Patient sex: M
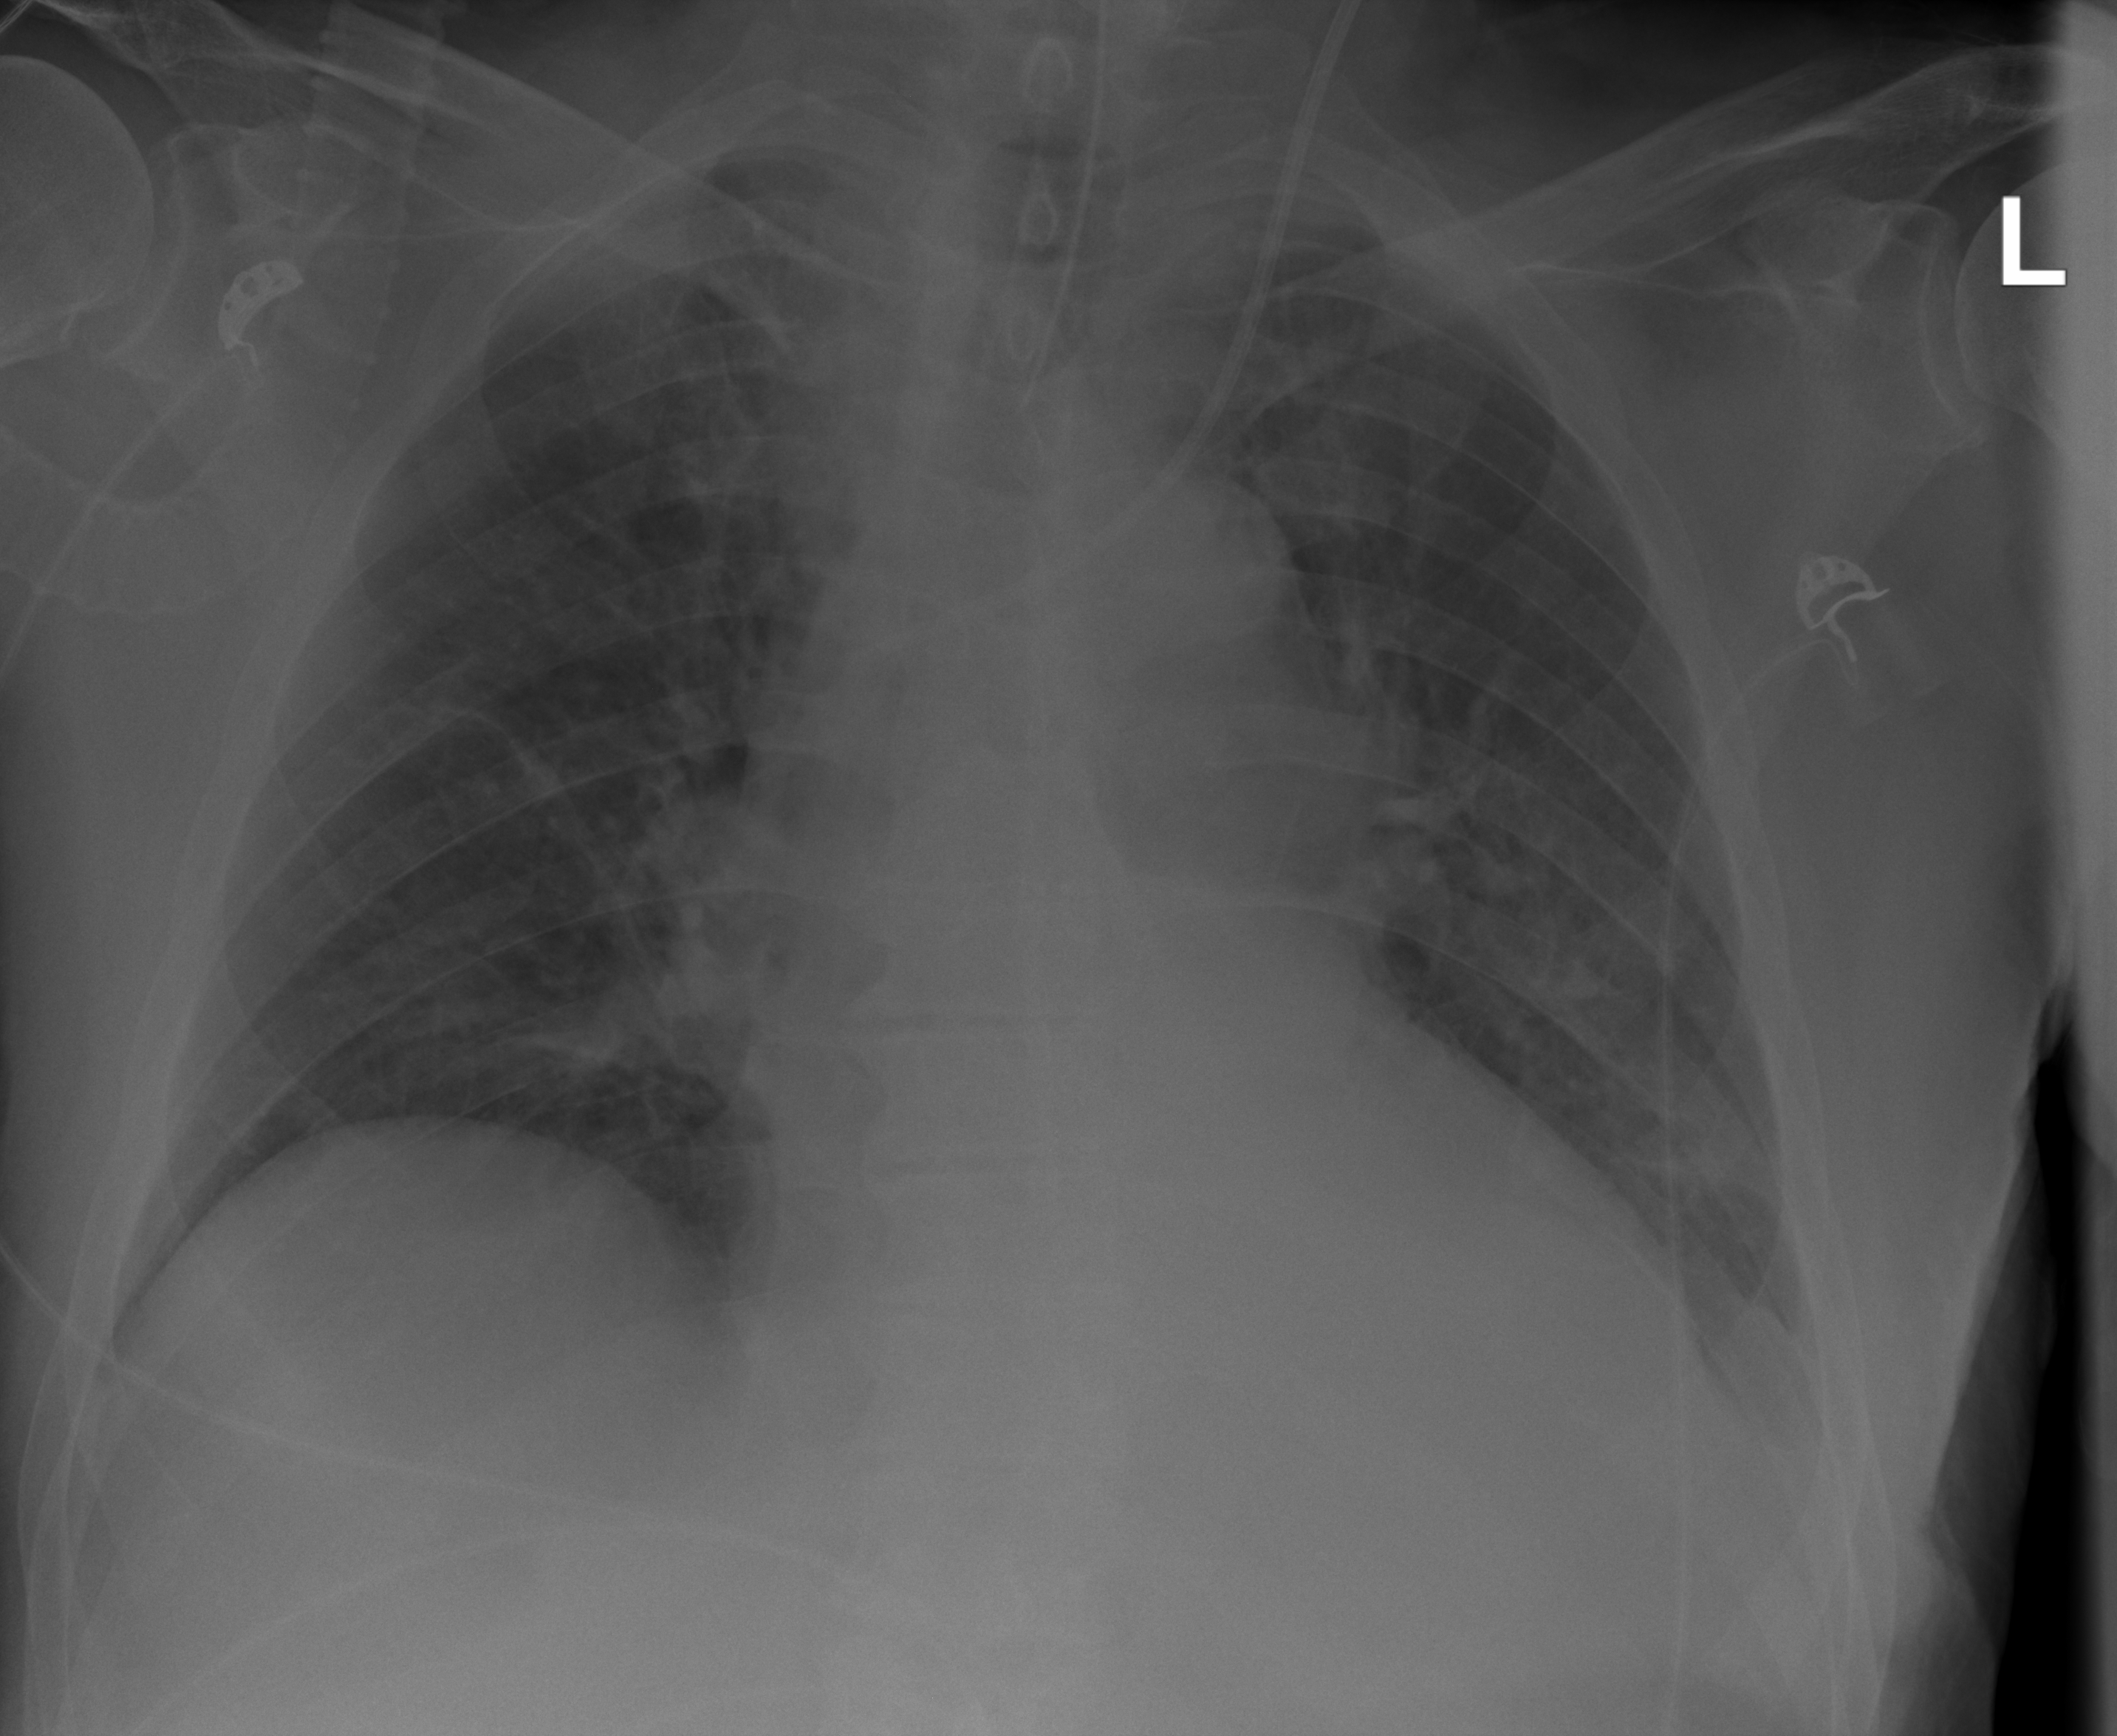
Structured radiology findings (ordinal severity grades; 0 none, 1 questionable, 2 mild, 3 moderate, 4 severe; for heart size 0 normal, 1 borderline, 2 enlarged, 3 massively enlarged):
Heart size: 2
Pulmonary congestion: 2
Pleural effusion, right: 0
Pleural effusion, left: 2
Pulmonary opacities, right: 0
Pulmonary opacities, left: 0
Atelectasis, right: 0
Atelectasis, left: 2